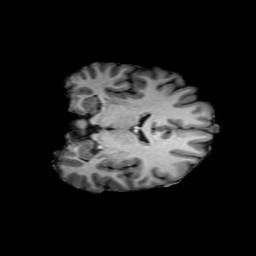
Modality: T1w
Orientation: coronal
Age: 28
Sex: male
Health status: ill